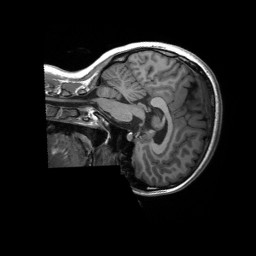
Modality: T1w
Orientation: sagittal
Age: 21
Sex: female
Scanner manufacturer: siemens
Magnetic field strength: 3 T
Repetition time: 2.3 s
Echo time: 0.00232 s